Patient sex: F
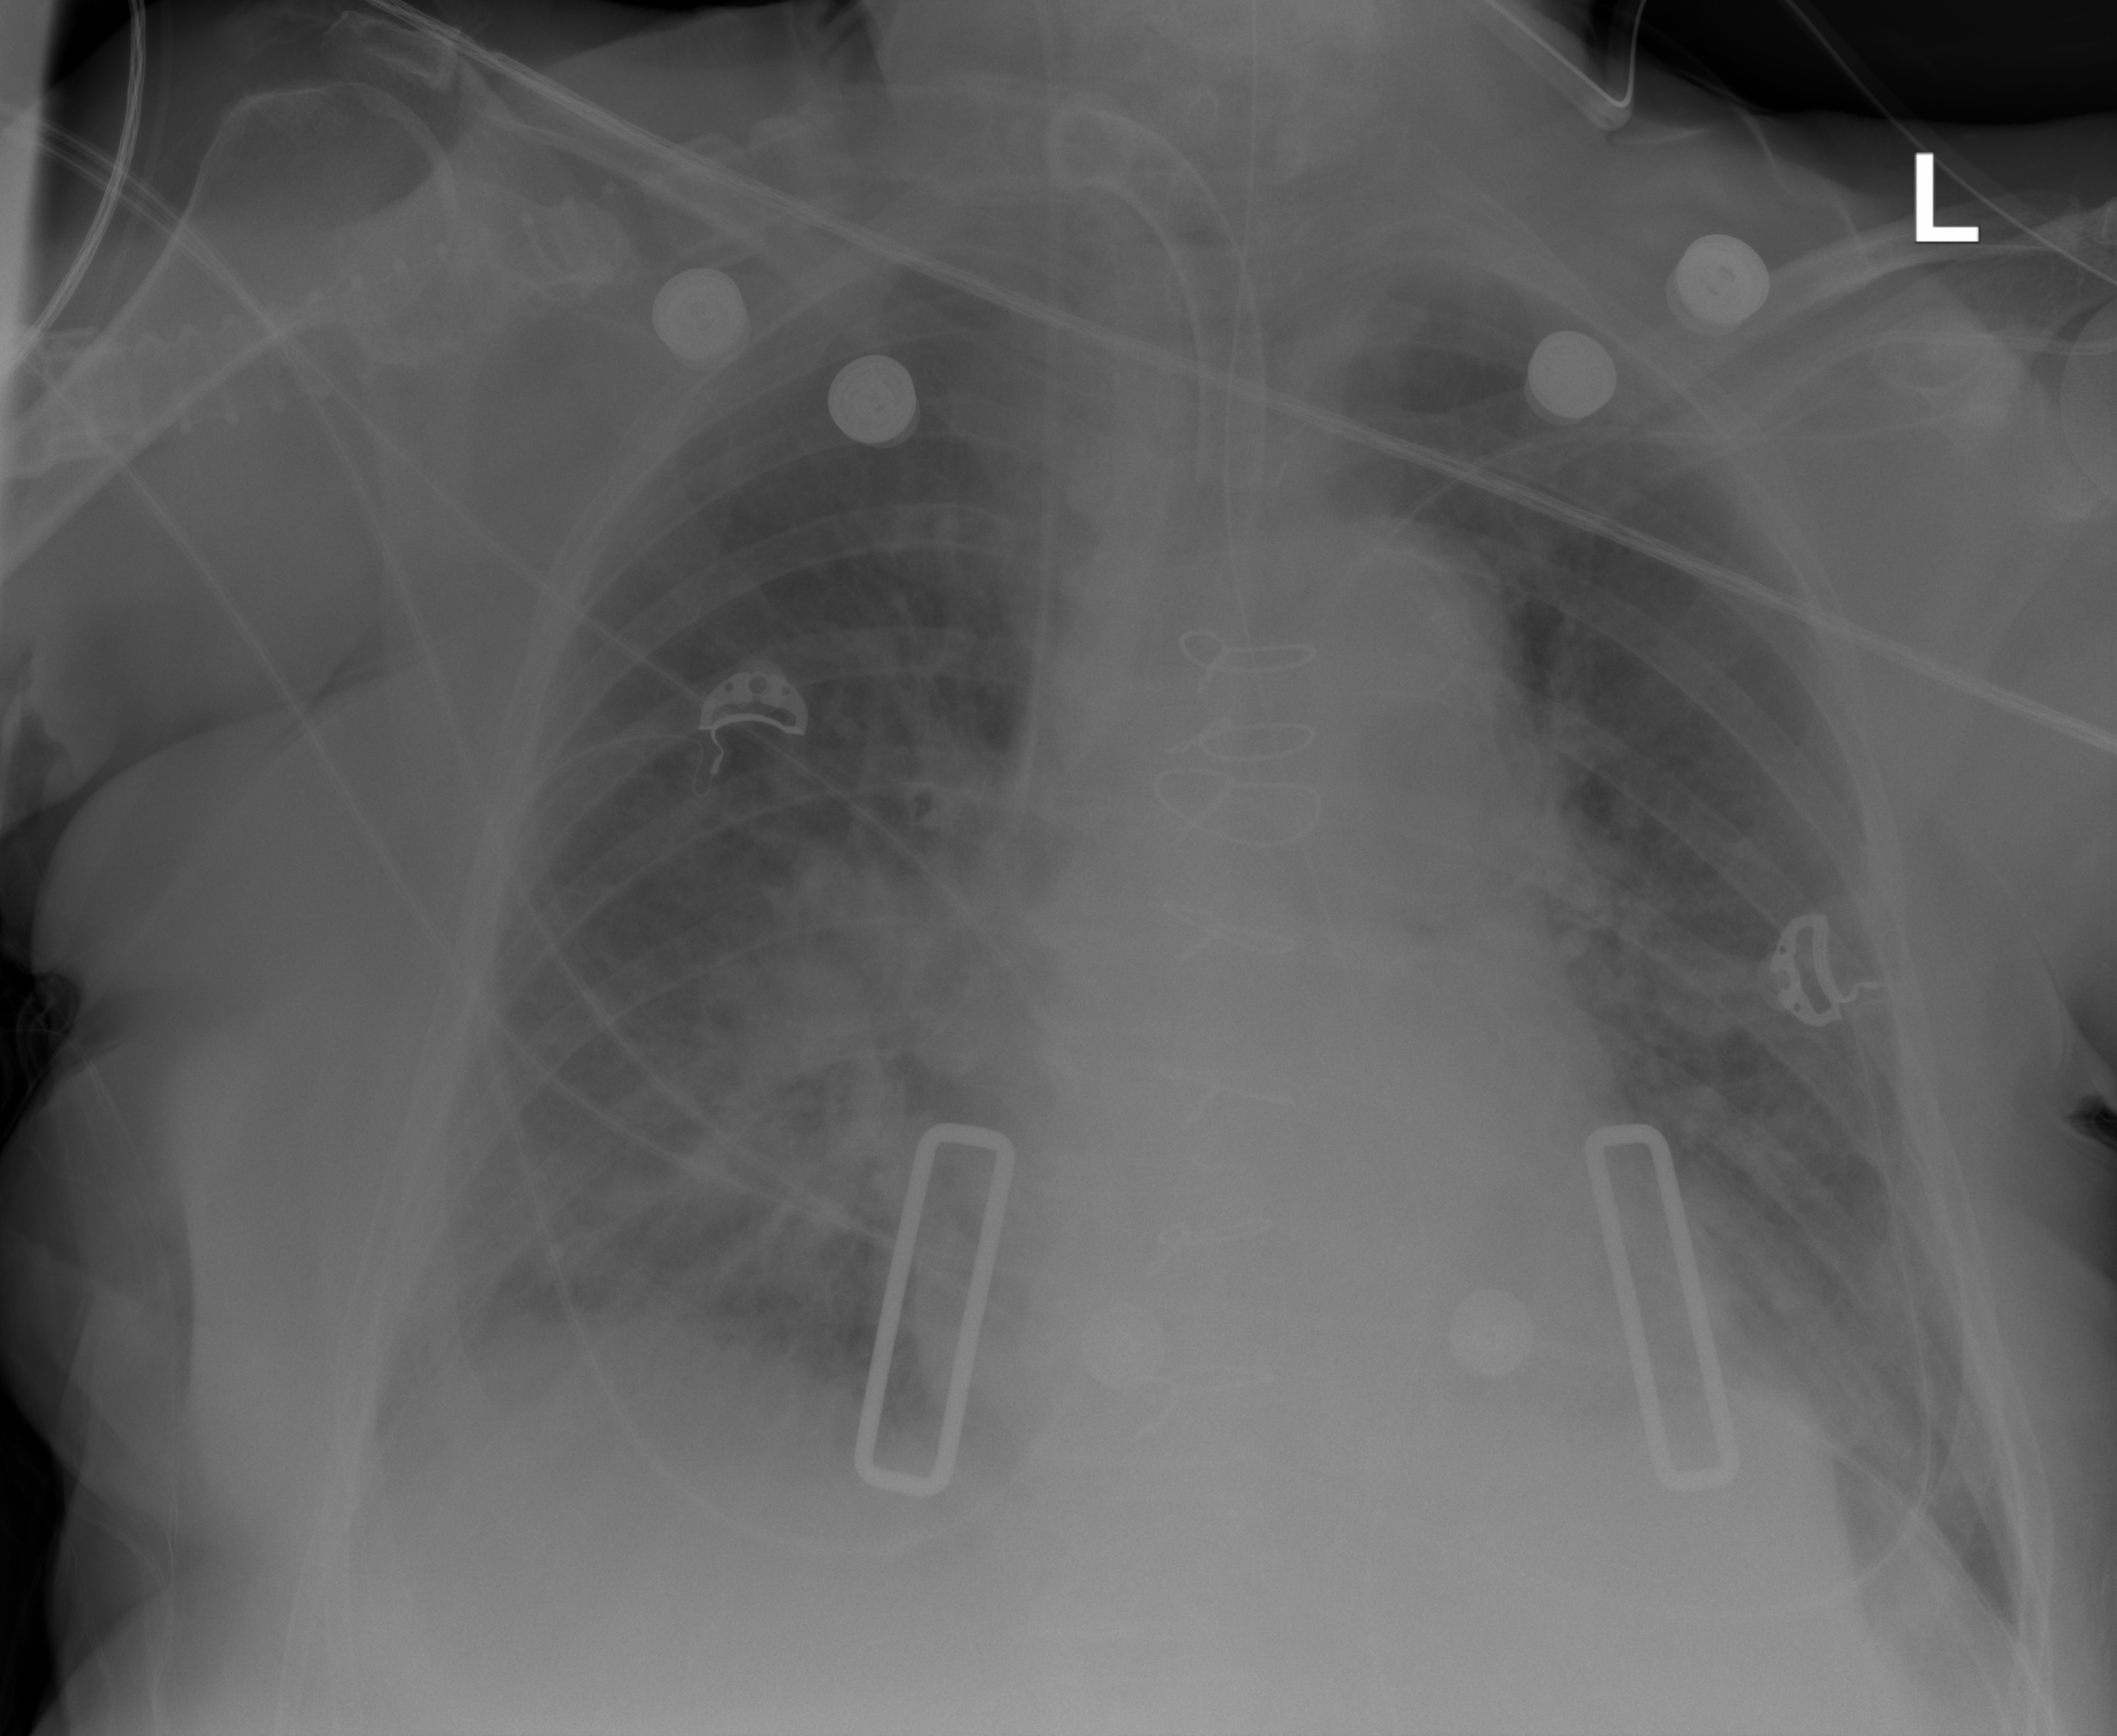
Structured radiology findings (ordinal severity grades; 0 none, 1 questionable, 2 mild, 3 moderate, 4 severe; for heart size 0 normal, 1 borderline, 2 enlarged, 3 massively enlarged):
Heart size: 2
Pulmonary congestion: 2
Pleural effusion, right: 2
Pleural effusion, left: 2
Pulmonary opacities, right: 3
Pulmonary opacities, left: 2
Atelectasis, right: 2
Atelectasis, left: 2